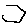
Label: hexagon